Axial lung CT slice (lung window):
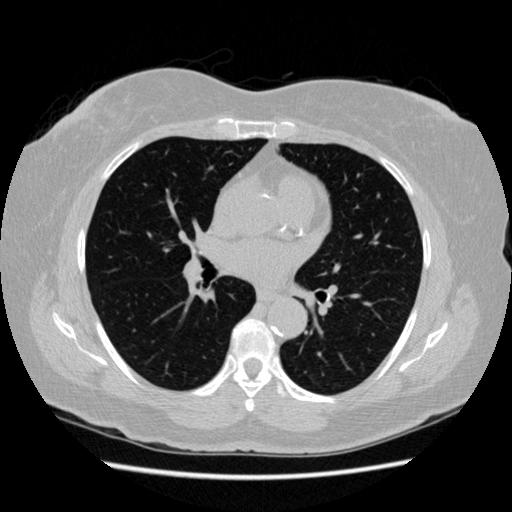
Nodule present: no